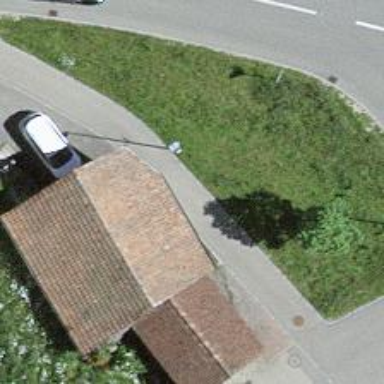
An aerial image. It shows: Asphalt sidewalk.